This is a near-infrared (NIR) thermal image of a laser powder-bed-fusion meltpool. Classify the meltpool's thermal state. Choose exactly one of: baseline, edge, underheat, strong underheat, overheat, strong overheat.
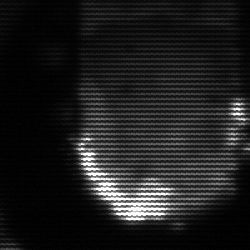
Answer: baseline